Question: I need to display a staggered grid within a linear layout.

For that I have used a 'StaggeredGridLayoutManager' on a 'RecyclerView' from 'android.support.v7.widget'. The problem is that 'StaggeredGridLayoutManager' doesn't support 'wrap_content'.
There are other questions addressing the issue, but they are concerned with linear layouts, not staggered grids:
- <URL>
As far as I understand I could derive 'StaggeredGridLayoutManager' and implement 'onMeasure'. Is there a way do to that without recalculating the positions and sizes of the children myself? When looking at the <URL>, I can see that it uses 'ScrollbarHelper' to approximate the size of the scrolling content. Is there a way to reuse that?
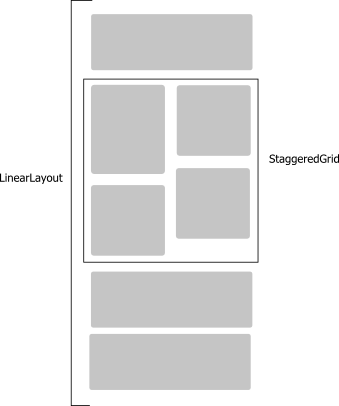
Answer: I ended-up using a custom control for this, inspired by:
<URL>